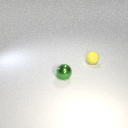
small yellow rubber sphere to the right of small green metal sphere